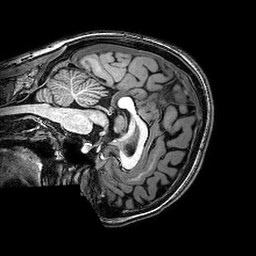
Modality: T1w
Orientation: sagittal
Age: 22
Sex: female
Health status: healthy
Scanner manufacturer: philips
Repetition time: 0.008148 s
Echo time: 0.00374 s